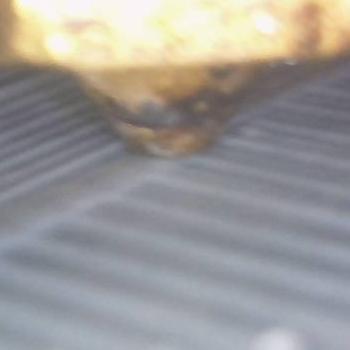
Flow rate: 56%